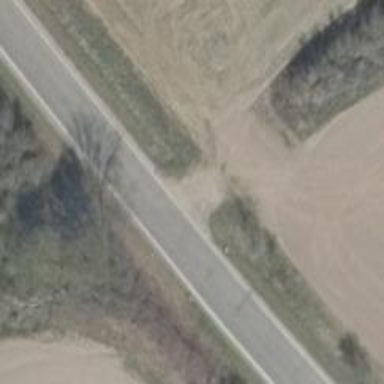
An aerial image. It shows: Secondary road.